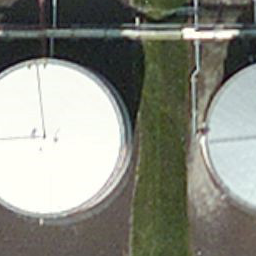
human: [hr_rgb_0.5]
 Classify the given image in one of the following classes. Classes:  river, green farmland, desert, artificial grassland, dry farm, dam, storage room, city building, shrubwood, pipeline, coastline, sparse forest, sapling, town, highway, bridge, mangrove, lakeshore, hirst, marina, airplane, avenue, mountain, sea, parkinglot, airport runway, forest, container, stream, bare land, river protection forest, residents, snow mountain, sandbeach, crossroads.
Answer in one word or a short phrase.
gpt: storage room